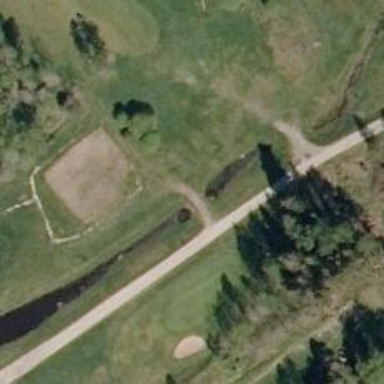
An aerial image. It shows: Path for both road and golf.